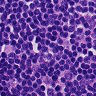
Metastatic tissue present: no